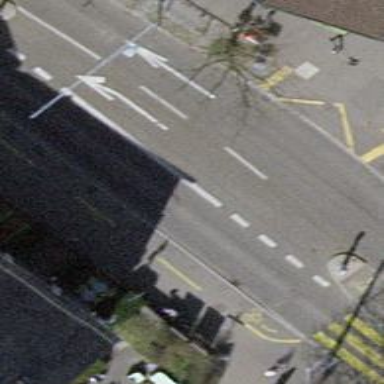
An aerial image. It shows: Public transport stop position.